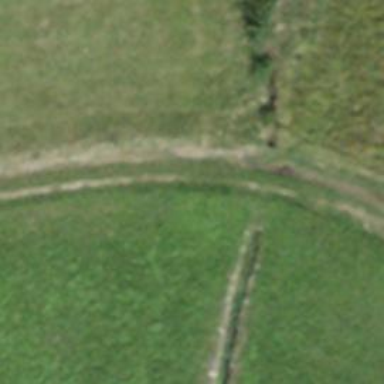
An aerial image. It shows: Culvert underpass for canal.